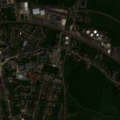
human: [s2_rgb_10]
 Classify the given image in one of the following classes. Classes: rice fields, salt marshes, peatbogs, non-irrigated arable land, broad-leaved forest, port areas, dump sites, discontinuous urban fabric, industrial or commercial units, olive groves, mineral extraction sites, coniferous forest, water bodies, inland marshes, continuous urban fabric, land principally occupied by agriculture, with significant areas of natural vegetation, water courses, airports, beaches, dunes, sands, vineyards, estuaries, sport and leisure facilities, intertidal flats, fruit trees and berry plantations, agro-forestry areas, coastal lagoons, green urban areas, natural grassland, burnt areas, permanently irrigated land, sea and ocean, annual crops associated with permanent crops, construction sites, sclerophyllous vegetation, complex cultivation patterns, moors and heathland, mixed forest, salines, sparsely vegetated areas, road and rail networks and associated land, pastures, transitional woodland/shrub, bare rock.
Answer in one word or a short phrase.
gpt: discontinuous urban fabric, industrial or commercial units, pastures, complex cultivation patterns